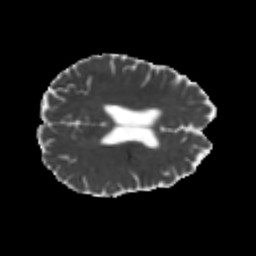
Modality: MD
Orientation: axial
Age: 22
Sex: female
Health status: healthy
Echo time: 0.074 s